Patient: sex M, age 58
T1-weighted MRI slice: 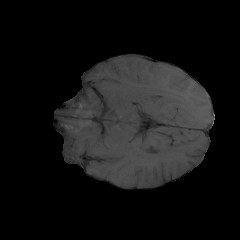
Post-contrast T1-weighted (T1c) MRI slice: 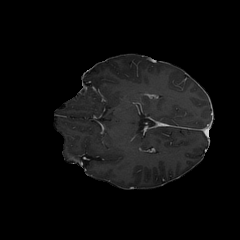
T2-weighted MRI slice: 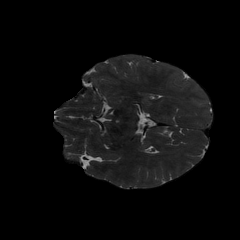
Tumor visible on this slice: no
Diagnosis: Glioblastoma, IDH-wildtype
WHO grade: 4